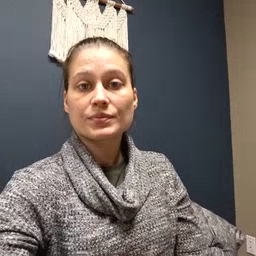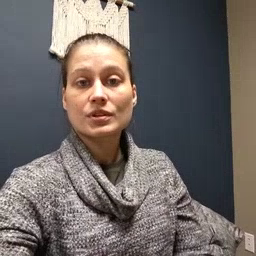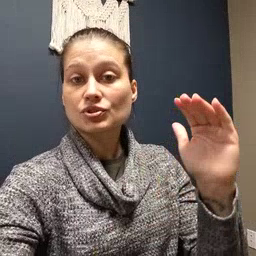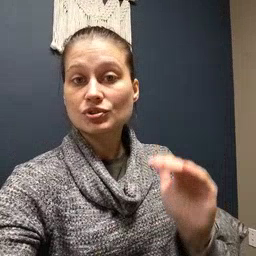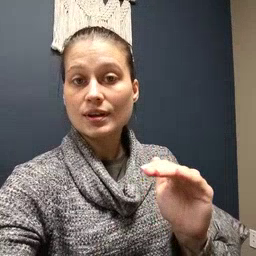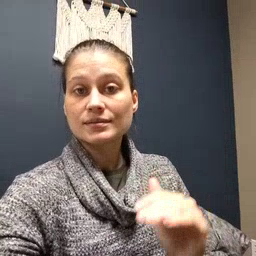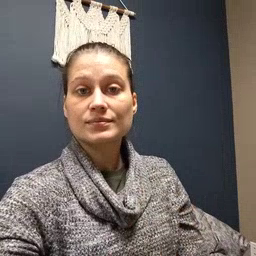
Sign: child